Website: macys
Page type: cross-sells
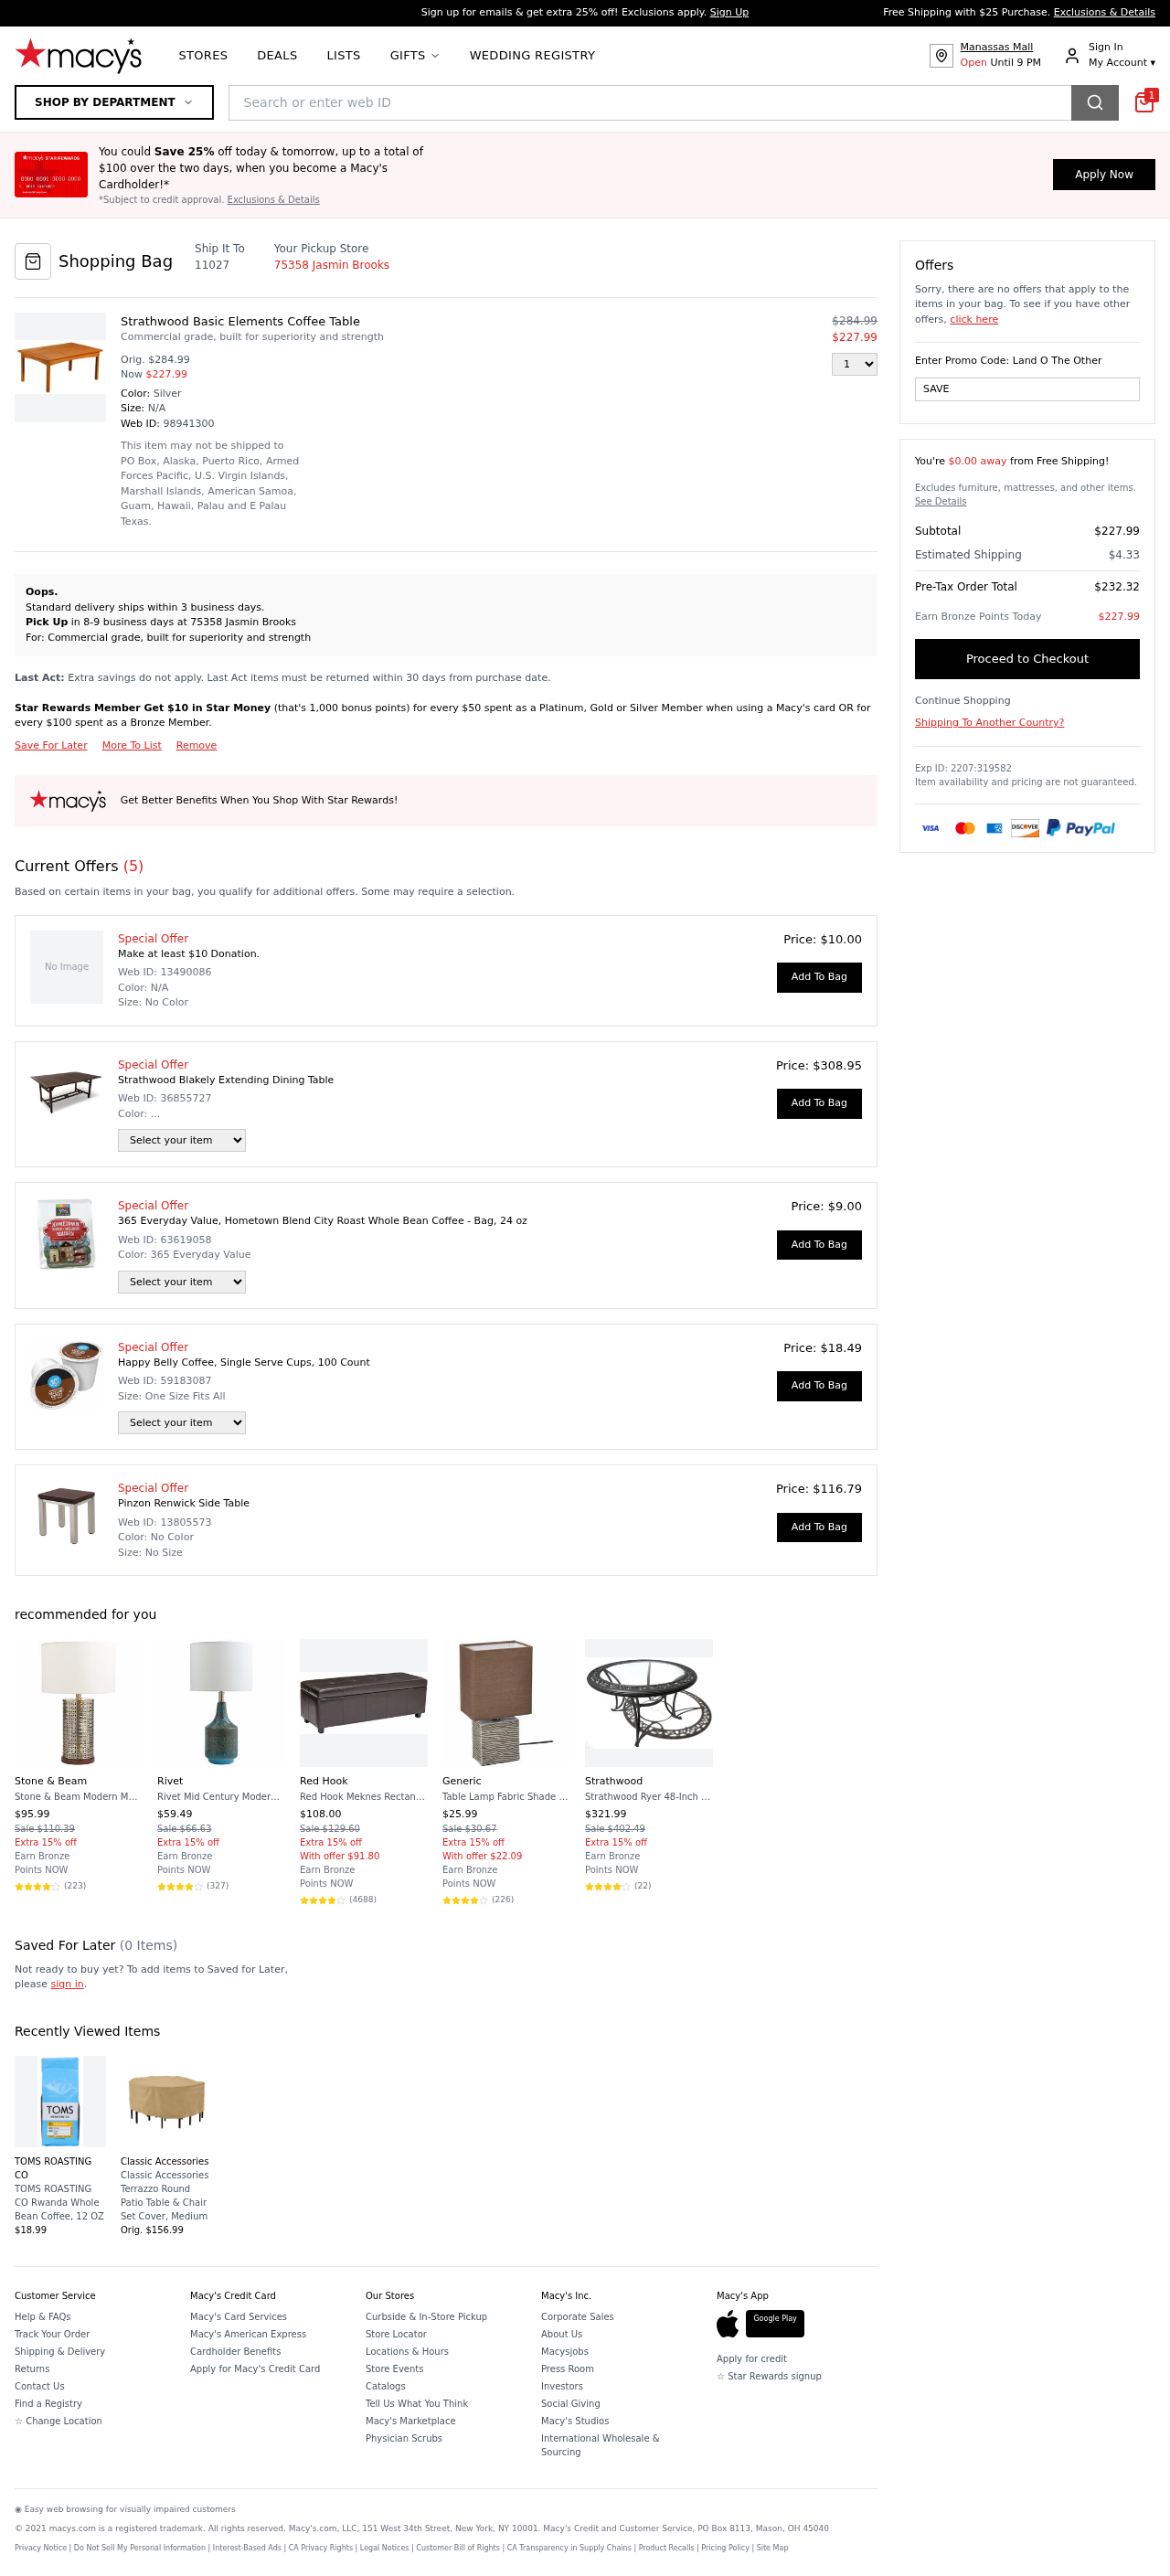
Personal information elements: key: PII_LOCATION1_STREET
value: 75358 Jasmin Brooks
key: PII_POSTCODE
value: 11027
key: PII_PROMO_CODE
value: SAVE03
Product elements: key: PRODUCT10_BRAND
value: Strathwood
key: PRODUCT10_NAME
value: Strathwood Ryer 48-Inch Round Aluminum Dining Table
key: PRODUCT10_NUM_RATINGS
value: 22
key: PRODUCT10_PRICE
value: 321.99
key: PRODUCT10_RATING
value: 4
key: PRODUCT11_BRAND
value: TOMS ROASTING CO
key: PRODUCT11_NAME
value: TOMS ROASTING CO Rwanda Whole Bean Coffee, 12 OZ
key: PRODUCT11_PRICE
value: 18.99
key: PRODUCT12_BRAND
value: Classic Accessories
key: PRODUCT12_NAME
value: Classic Accessories Terrazzo Round Patio Table & Chair Set Cover, Medium
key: PRODUCT12_PRICE
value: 156.99
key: PRODUCT1_DESC
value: Commercial grade, built for superiority and strength
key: PRODUCT1_NAME
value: Strathwood Basic Elements Coffee Table
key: PRODUCT1_PRICE
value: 227.99
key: PRODUCT1_QUANTITY
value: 1
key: PRODUCT2_NAME
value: Strathwood Blakely Extending Dining Table
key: PRODUCT2_PRICE
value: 308.95
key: PRODUCT3_NAME
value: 365 Everyday Value, Hometown Blend City Roast Whole Bean Coffee - Bag, 24 oz
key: PRODUCT3_PRICE
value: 9
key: PRODUCT4_NAME
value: Happy Belly Coffee, Single Serve Cups, 100 Count
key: PRODUCT4_PRICE
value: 18.49
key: PRODUCT5_NAME
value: Pinzon Renwick Side Table
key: PRODUCT5_PRICE
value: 116.79
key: PRODUCT6_BRAND
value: Stone & Beam
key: PRODUCT6_NAME
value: Stone & Beam Modern Metal Table Lamp, 23"H, Antique Brass
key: PRODUCT6_NUM_RATINGS
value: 223
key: PRODUCT6_PRICE
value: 95.99
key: PRODUCT6_RATING
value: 4.3
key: PRODUCT7_BRAND
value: Rivet
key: PRODUCT7_NAME
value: Rivet Mid Century Modern Textured Metal Table Desk Lamp With Light Bulb - 22 Inches, Blue And Copper
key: PRODUCT7_NUM_RATINGS
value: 327
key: PRODUCT7_PRICE
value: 59.49
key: PRODUCT7_RATING
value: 4
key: PRODUCT8_BRAND
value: Red Hook
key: PRODUCT8_NAME
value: Red Hook Meknes Rectangular Faux Leather Storage Ottoman Bench - Dark Cocoa
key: PRODUCT8_NUM_RATINGS
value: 4688
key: PRODUCT8_PRICE
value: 108
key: PRODUCT8_RATING
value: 4.7
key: PRODUCT9_BRAND
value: Generic
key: PRODUCT9_NAME
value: Table Lamp Fabric Shade with Rectangular Wood Base 11.5 Inches
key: PRODUCT9_NUM_RATINGS
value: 226
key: PRODUCT9_PRICE
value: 25.99
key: PRODUCT9_RATING
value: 4.6
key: PRODUCT1_ORIGINAL_PRICE
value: $284.99
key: PRODUCT6_ORIGINAL_PRICE
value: Sale $110.39
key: PRODUCT7_ORIGINAL_PRICE
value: Sale $66.63
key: PRODUCT8_ORIGINAL_PRICE
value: Sale $129.60
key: PRODUCT9_ORIGINAL_PRICE
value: Sale $30.67
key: PRODUCT10_ORIGINAL_PRICE
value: Sale $402.49
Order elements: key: ORDER_ID
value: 98941300
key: ORDER_NUM_OFFERS
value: (5)
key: ORDER_FREE_SHIPPING_THRESHOLD
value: $0.00 away
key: ORDER_SUBTOTAL
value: $227.99
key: ORDER_SHIPPING_COST
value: $4.33
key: ORDER_TOTAL
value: $232.32
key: ORDER_POINTS_EARNED
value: $227.99
Search elements: key: HEADER_SEARCH
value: Search or enter web ID
Other elements: key: SAVED_NUM_ITEMS
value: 0